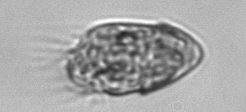
Label: Strombidium_morphotype1